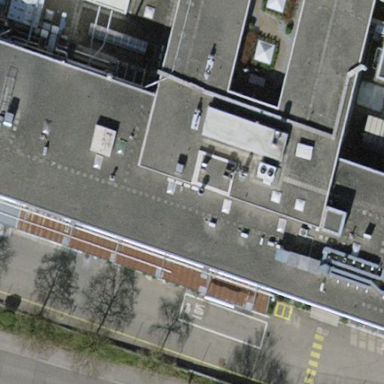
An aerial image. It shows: Industrial building.